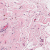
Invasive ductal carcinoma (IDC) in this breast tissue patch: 0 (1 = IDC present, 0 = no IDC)